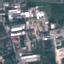
Land use / land cover: Industrial